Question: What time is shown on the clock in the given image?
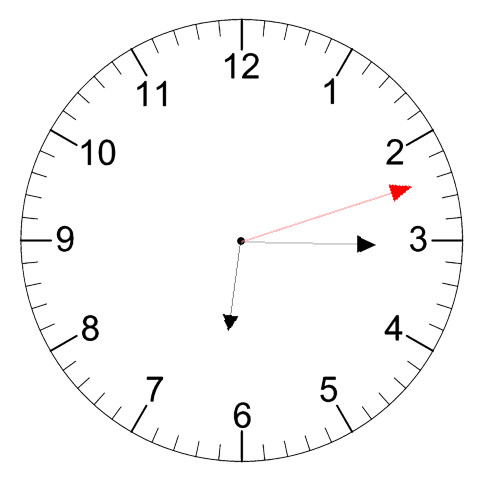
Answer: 06:15:12